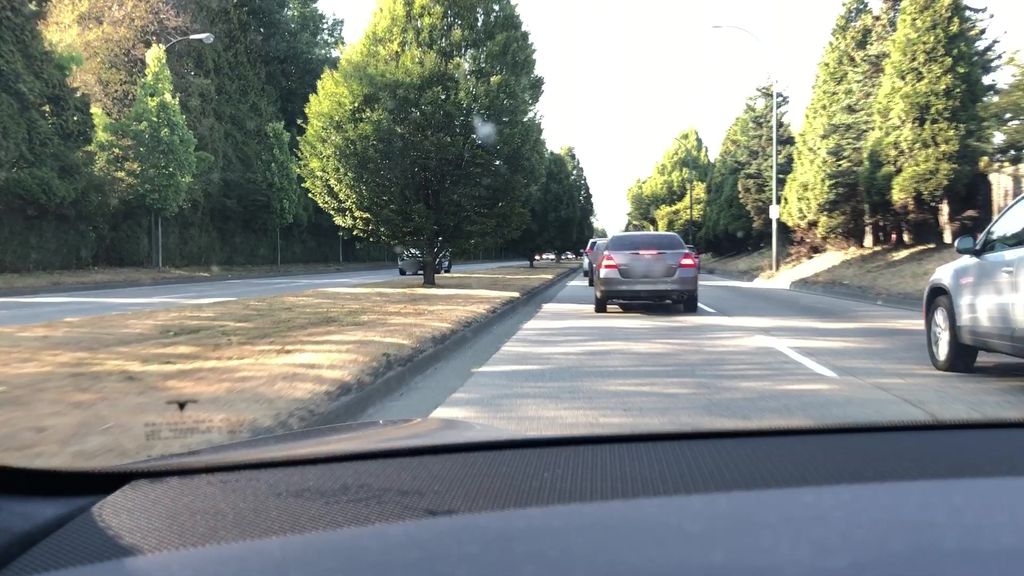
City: vancouver